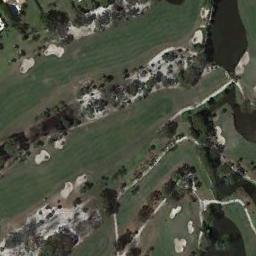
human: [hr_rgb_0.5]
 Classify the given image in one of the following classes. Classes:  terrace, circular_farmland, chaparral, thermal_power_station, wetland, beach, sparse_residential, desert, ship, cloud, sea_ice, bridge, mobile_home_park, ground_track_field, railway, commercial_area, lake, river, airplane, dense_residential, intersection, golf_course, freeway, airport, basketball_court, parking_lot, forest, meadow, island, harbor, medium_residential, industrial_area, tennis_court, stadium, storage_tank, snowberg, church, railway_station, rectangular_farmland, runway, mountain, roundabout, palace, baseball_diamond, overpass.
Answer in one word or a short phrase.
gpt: golf_course